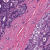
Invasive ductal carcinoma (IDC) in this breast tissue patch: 0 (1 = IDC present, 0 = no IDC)